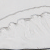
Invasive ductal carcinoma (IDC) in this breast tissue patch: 0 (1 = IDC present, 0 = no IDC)